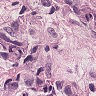
Metastatic tissue present: yes